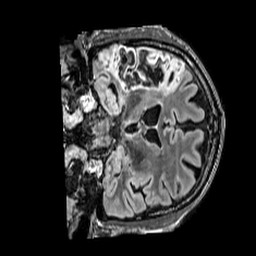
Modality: FLAIR
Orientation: coronal
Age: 56
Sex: male
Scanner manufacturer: siemens
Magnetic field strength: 3 T
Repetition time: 5 s
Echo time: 0.387 s